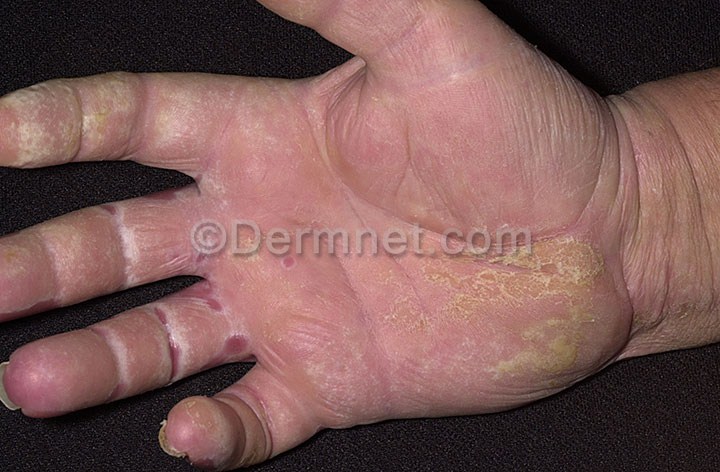
Disease: Psoriasis pictures Lichen Planus and related diseases